Question: I need to place this three text and an image horizontally one after another. How to proceed?
My code is as follows:
'''
@Override
public View onCreateView(LayoutInflater inflater, ViewGroup container,
Bundle savedInstanceState) {
View view = inflater.inflate(R.layout.fragment_placeorder,
container, false);
ScrollView scrl=new ScrollView(getActivity());
final LinearLayout ll=new LinearLayout(getActivity());
ll.setOrientation(LinearLayout.VERTICAL);
scrl.addView(ll);
for(int i=0;i<3;i++) {
// TODO Auto-generated method stub
TextView time=new TextView(getActivity());
time.setText("07.23"+i);
ll.addView(time);
TextView orderId=new TextView(getActivity());
orderId.setText("ORDER:03987"+i);
ll.addView(orderId);
TextView dollarPrice = new TextView(getActivity());
dollarPrice.setText("$39.55"+i);
ll.addView(dollarPrice);
ImageView image = new ImageView(getActivity());
image.setImageResource(R.drawable.arrow_right);
ll.addView(image);
}
'''
Screenshot is as follows:

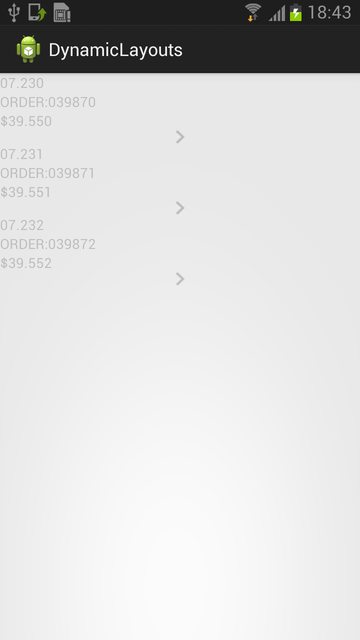
Answer: You dont need to create all the views dynamically. Just create xml for items and inflate it inside loop. Like..
'''
public class MainActivity extends Activity {
private LinearLayout layoutmain;
@Override
protected void onCreate(Bundle savedInstanceState) {
super.onCreate(savedInstanceState);
setContentView(R.layout.activity_main);
layoutmain = (LinearLayout) findViewById(R.id.layoutmain);
for (int i = 0; i <= 3; i++) {
View viewToLoad = LayoutInflater.from(MainActivity.this).inflate(
R.layout.row, null);
((LinearLayout) findViewById(R.id.layoutmain)).addView(viewToLoad);
}
TextView txt = new TextView(MainActivity.this);
txt.setText("Ship");
((LinearLayout) findViewById(R.id.layoutmain)).addView(txt);
for (int i = 0; i <= 3; i++) {
View viewToLoad = LayoutInflater.from(MainActivity.this).inflate(
R.layout.row, null);
((LinearLayout) findViewById(R.id.layoutmain)).addView(viewToLoad);
}
}
}
'''
'''
<LinearLayout xmlns:android="http://schemas.android.com/apk/res/android"
xmlns:tools="http://schemas.android.com/tools"
android:layout_width="fill_parent"
android:layout_height="fill_parent"
android:orientation="vertical" >
<TextView
android:layout_width="fill_parent"
android:layout_height="wrap_content"
android:text="PROCESSED" />
<ScrollView
android:layout_width="fill_parent"
android:layout_height="fill_parent" >
<LinearLayout
android:id="@+id/layoutmain"
android:layout_width="fill_parent"
android:layout_height="wrap_content"
android:orientation="vertical" >
</LinearLayout>
</ScrollView>
</LinearLayout>
'''
'''
<?xml version="1.0" encoding="utf-8"?>
<LinearLayout xmlns:android="http://schemas.android.com/apk/res/android"
android:layout_width="fill_parent"
android:layout_height="fill_parent"
android:orientation="horizontal" >
<TextView
android:id="@+id/txtfirst"
android:layout_width="fill_parent"
android:layout_height="wrap_content"
android:layout_weight="1"
android:text="07.23" />
<TextView
android:id="@+id/txtsecond"
android:layout_width="fill_parent"
android:layout_height="wrap_content"
android:layout_weight="1"
android:text="ORDER:<PHONE>" />
<TextView
android:id="@+id/txtthird" android:gravity="center"
android:layout_width="fill_parent"
android:layout_height="wrap_content"
android:layout_weight="1"
android:text="$36.55" />
</LinearLayout>
'''